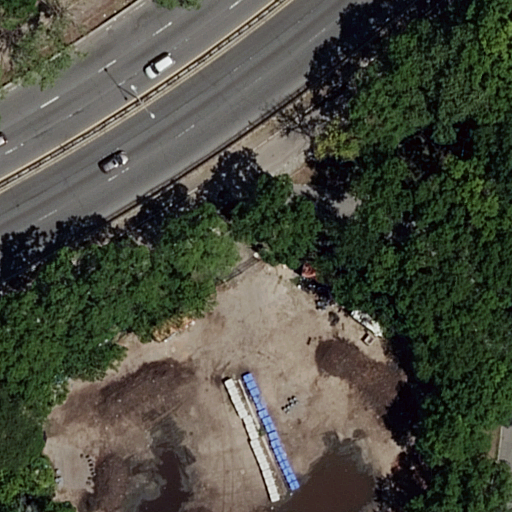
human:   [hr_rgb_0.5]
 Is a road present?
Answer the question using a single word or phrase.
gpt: yes

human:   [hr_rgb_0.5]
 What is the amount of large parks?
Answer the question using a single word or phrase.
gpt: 2

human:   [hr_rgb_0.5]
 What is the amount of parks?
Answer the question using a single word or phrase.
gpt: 2

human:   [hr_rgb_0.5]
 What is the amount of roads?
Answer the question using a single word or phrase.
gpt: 3

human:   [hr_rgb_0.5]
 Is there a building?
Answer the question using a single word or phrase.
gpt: no

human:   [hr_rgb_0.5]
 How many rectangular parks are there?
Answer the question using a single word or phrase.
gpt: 2

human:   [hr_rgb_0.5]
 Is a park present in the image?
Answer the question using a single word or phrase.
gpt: yes

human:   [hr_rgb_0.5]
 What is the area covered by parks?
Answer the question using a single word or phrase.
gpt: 7720m2

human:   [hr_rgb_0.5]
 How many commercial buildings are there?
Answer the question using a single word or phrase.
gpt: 0

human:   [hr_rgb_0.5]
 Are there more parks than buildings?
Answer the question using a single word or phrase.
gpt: yes

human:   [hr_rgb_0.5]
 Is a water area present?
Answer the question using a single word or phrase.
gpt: no

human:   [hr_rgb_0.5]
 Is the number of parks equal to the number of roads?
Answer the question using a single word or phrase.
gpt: no

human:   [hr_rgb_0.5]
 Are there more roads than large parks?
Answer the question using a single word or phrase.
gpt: yes

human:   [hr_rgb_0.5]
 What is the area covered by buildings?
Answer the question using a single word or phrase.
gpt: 0m2

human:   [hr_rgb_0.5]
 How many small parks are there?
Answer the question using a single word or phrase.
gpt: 0

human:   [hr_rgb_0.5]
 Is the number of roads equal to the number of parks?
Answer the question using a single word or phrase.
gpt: no

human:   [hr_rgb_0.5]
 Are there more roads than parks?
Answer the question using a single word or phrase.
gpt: yes

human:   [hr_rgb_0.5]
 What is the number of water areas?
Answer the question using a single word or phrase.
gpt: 0

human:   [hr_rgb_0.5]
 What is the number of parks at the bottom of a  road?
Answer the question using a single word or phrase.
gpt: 0

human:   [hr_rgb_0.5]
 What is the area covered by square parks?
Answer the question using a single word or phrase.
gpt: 0m2

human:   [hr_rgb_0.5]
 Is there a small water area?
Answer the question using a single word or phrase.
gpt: no

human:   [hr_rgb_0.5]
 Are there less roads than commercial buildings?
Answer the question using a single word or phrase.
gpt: no

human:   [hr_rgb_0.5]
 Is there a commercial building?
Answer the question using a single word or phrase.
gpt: no

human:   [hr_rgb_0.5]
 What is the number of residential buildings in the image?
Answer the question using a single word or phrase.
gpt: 0

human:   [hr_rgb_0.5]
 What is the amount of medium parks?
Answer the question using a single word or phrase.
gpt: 0

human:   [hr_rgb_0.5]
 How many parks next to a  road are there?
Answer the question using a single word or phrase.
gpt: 2

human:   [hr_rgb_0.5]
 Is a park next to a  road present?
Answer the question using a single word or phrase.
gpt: yes

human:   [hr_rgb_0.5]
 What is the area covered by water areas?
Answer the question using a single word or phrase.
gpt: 0m2

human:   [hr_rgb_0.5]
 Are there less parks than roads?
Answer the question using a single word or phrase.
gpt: yes

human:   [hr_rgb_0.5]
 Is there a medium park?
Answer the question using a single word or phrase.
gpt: no

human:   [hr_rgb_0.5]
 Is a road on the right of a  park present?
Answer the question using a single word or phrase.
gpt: no

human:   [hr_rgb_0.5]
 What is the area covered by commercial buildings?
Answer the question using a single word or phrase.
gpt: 0m2

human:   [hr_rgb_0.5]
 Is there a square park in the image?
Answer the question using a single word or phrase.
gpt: no

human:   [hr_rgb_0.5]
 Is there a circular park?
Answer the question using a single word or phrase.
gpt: no

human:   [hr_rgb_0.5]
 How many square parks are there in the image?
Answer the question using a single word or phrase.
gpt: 0

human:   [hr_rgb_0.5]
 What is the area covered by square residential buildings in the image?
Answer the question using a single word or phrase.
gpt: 0m2

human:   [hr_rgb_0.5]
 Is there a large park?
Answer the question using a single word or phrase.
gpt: yes

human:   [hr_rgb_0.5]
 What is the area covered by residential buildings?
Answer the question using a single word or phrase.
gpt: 0m2

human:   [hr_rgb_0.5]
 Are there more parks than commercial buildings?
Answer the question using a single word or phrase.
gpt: yes

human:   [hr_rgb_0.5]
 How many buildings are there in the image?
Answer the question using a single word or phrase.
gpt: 0

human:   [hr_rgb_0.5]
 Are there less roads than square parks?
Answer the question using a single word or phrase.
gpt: no

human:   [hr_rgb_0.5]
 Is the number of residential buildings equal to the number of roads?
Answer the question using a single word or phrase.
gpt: no

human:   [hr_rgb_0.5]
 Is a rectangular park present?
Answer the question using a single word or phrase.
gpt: yes

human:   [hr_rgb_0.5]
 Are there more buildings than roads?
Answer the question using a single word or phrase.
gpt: no

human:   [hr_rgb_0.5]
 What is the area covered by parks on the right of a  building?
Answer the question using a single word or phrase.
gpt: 0m2

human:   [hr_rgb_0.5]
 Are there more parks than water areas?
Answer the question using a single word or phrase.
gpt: yes

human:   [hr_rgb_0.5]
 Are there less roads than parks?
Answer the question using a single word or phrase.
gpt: no

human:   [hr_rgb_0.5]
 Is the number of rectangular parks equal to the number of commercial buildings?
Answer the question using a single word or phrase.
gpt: no

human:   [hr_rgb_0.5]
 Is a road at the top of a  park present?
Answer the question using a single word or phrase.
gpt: no

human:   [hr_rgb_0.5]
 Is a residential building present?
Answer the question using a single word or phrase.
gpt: no

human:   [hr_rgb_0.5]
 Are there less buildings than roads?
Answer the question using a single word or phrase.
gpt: yes

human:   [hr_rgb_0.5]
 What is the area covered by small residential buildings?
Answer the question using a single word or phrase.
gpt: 0m2

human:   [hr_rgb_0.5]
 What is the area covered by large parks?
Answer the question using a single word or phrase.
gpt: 7720m2

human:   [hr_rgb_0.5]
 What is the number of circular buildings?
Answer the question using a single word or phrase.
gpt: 0

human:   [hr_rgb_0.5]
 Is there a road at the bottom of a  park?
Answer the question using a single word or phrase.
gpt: yes

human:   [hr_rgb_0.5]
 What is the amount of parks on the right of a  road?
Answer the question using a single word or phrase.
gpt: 1

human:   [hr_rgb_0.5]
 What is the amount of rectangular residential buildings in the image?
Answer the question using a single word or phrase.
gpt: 0

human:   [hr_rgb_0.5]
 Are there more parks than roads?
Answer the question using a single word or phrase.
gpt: no

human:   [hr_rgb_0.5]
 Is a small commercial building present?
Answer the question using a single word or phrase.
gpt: no

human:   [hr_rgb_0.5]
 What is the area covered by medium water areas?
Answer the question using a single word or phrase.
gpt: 0m2

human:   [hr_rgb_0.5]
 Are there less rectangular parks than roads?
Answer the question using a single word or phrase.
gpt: yes

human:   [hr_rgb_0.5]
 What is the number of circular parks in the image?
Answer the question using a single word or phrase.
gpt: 0

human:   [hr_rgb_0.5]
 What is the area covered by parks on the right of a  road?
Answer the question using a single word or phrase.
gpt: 4644m2

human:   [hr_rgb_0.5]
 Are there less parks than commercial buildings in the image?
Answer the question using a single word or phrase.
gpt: no